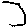
Label: hexagon